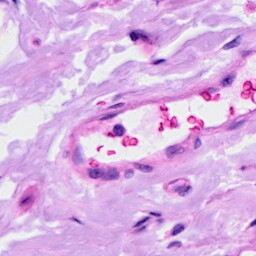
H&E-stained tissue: Ovarian